Interaction volume radius: 10 \u00c5
Interaction volume height: 20 \u00c5
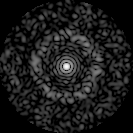
Disorder parameter: 0.8418